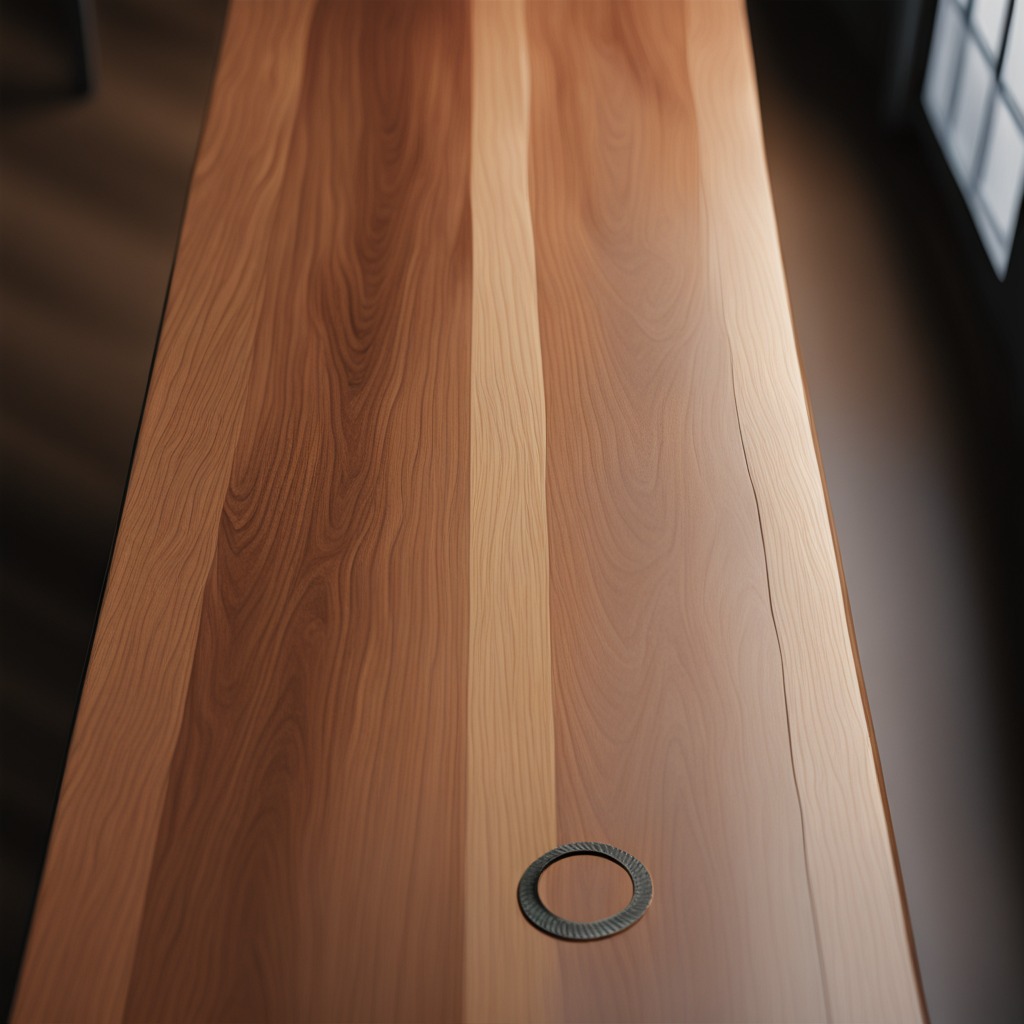
A flat metal washer lying on a wooden table in a carpentry studio